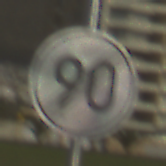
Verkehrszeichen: EndeGeschwindigkeit90
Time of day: MorningAfternoon
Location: Outdoor (Suburban)
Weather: PartlyCloudy
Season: NotSpecified
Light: Natural